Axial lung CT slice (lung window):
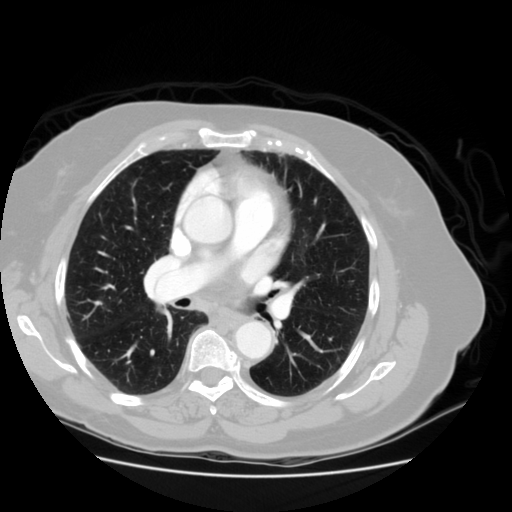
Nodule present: no